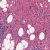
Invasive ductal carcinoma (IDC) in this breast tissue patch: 0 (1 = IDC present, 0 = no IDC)